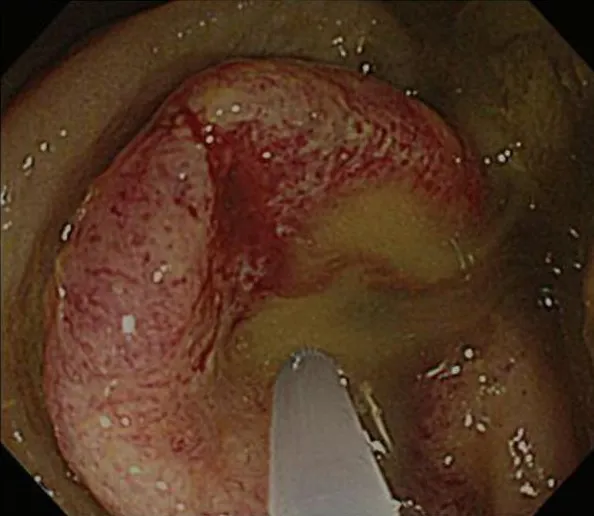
Colonoscopy showing an obstructive tumor in the sigmoid colon.
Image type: endoscopy (gi_endoscopy)